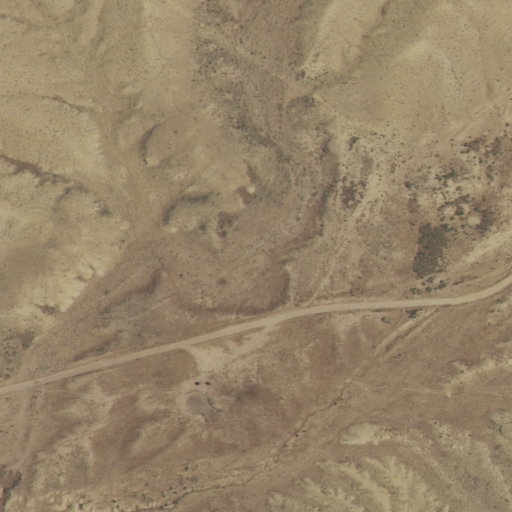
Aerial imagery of valley in New Mexico named Cholla Canyon containing shrub and grassland